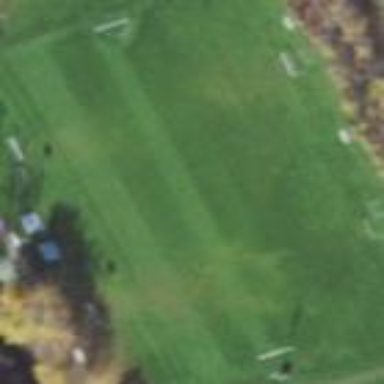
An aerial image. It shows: Soccer pitch for outdoor sports and leisure activities.